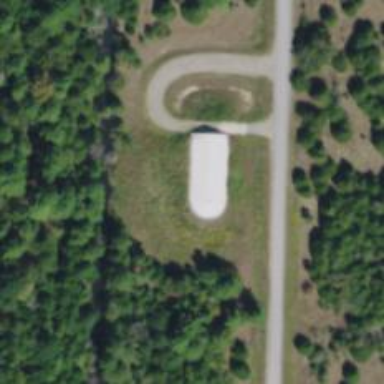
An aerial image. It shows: Military bunker.